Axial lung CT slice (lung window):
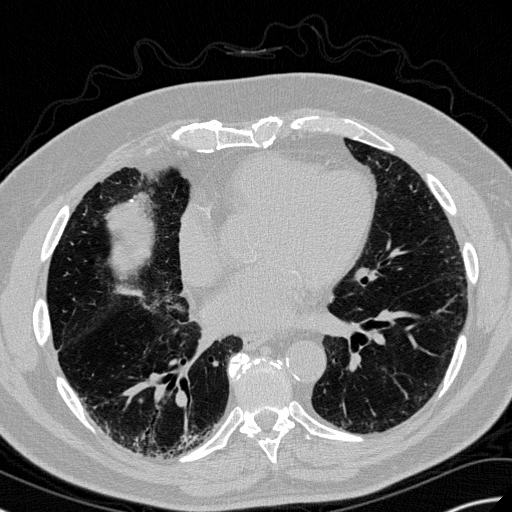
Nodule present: no